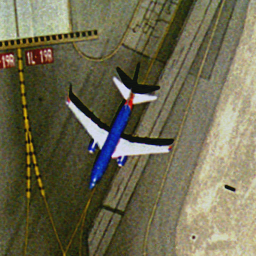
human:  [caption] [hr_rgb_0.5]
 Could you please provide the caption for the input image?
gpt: There is a piece of cropland .

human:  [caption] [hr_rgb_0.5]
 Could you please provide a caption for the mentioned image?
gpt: It is a piece of farmland .

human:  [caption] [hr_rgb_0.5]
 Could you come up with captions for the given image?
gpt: It is a piece of cropland .

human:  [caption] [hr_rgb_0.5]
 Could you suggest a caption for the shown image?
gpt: There is a piece of farmland .

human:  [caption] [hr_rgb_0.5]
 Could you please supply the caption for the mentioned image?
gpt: Here is a piece of farmland .